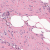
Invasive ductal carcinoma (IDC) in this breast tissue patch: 0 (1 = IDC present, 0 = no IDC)